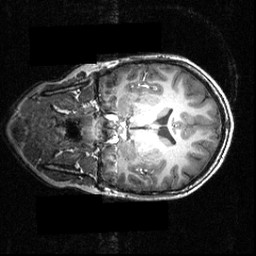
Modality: T1w
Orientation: coronal
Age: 12
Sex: male
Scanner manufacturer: siemens
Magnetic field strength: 3.951 T
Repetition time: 1.5 s
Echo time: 0.00335 s